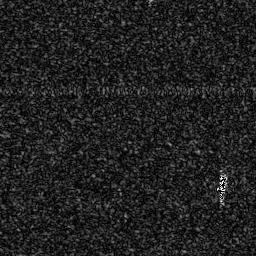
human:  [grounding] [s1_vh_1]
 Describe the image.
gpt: In the satellite image, there is  <ref>1 small ship </ref> <box>[[83, 65, 88, 76, 0]]</box> located at bottom right.